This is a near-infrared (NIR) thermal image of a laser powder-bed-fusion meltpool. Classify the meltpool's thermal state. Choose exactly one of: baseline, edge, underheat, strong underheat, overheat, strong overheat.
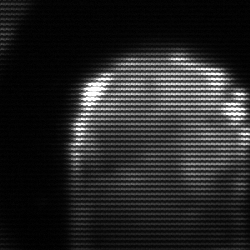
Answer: edge